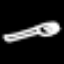
Label: fork